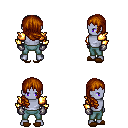
a pixel art fantasy rpg character, male body template, dark elf, purple skin, gold arm armor, teal pants, brunette right-swept hairstyle, metal gloves, brown slippers, four views (front, back, left, right), 2x2 character sprite sheet, small pixel art, hard edges, no anti-aliasing